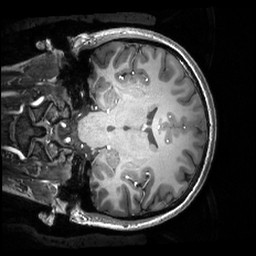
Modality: T1w
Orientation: coronal
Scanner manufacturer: philips
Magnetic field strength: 7 T
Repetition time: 0.008 s
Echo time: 0.001974 s